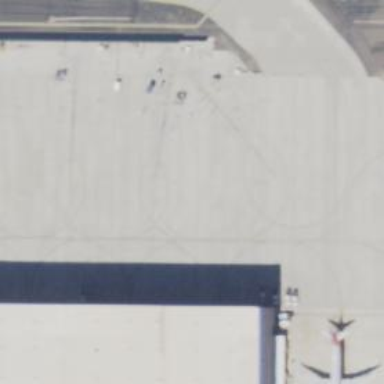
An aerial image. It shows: Apron at the airport.